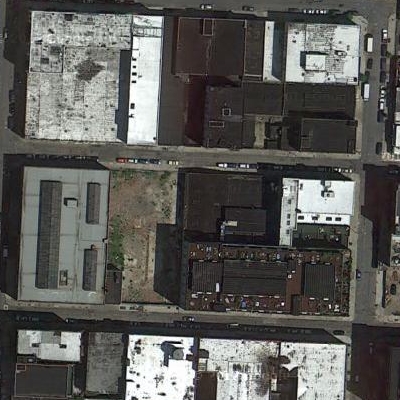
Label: cIndustry